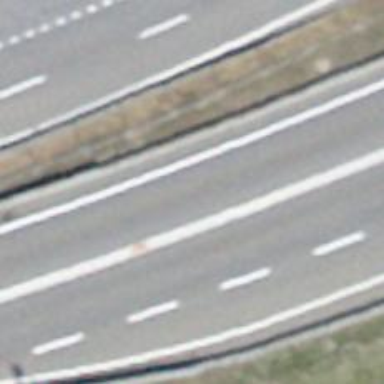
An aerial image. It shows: Asphalt trunk highway designated as motorroad.